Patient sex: F
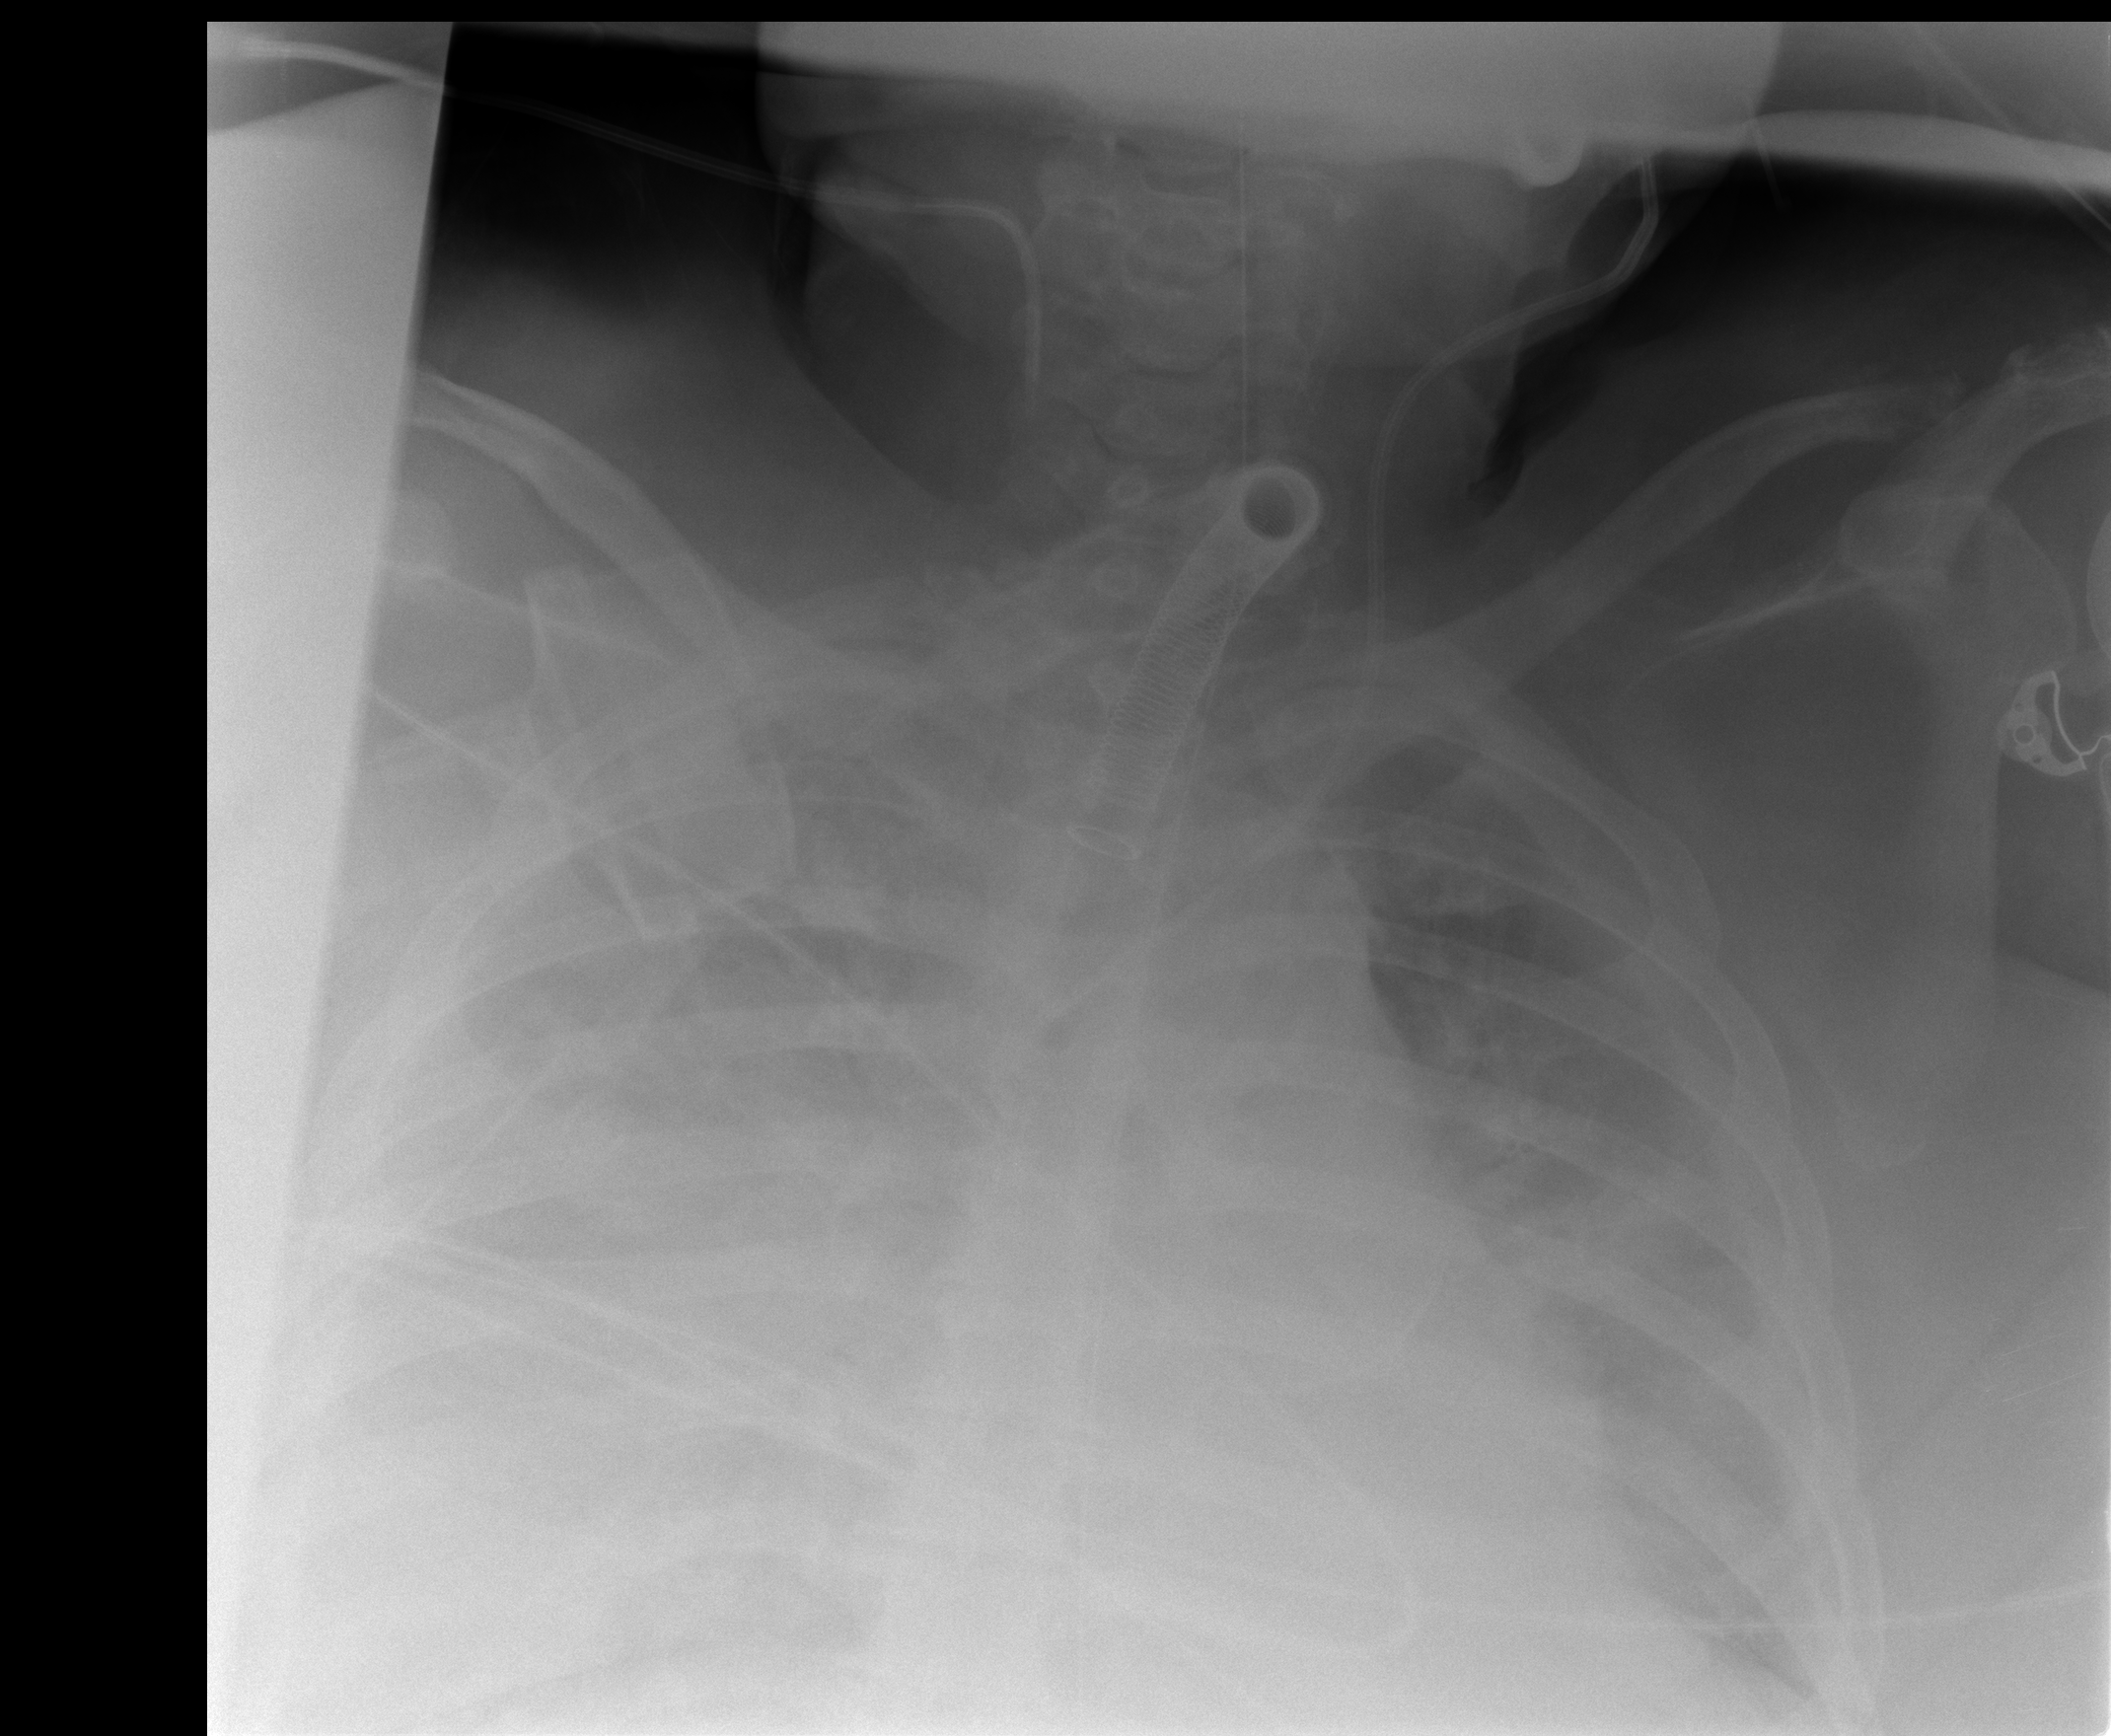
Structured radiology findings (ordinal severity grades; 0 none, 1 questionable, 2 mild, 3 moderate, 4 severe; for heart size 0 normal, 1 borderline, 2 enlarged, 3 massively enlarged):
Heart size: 2
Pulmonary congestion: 2
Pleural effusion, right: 3
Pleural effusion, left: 3
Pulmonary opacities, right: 3
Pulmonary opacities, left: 3
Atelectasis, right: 3
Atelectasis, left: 3